Interaction volume radius: 5 \u00c5
Interaction volume height: 10 \u00c5
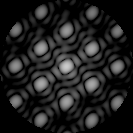
Disorder parameter: 0.05946